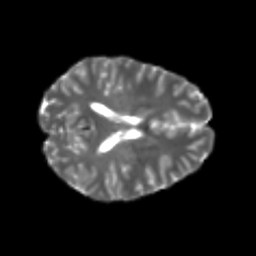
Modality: T2w
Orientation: axial
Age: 22
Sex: female
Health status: healthy
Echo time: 0.074 s